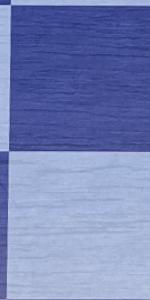
Label: Empty